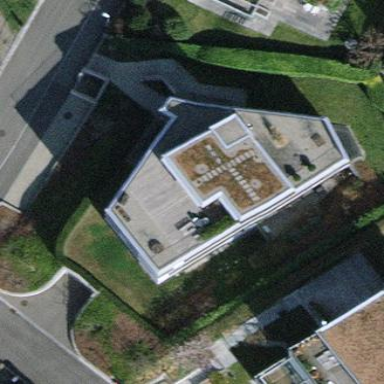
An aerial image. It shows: Balcony as part of building.